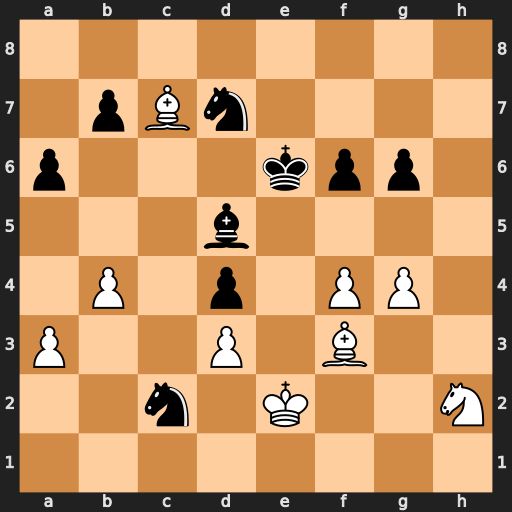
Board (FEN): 8/1pBn4/p3kpp1/3b4/1P1p1PP1/P2P1B2/2n1K2N/8
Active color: w
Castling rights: -
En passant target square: -
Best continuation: f5+ gxf5 gxf5+